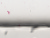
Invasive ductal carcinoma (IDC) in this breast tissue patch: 0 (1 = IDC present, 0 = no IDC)